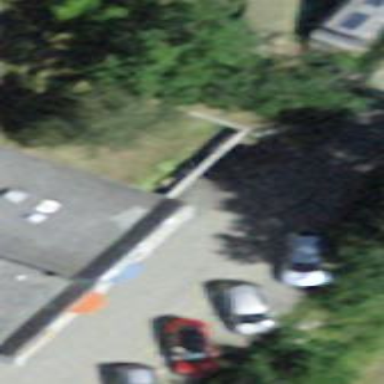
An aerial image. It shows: Apartment building with skillion roof shape.